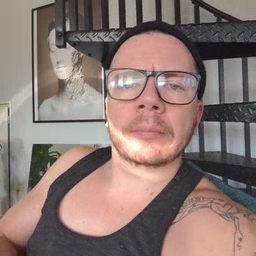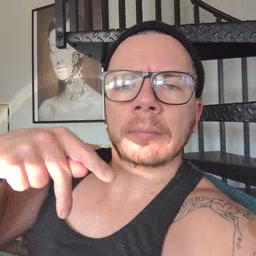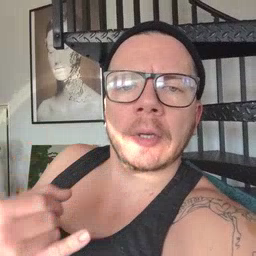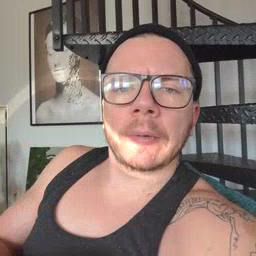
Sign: pajamas